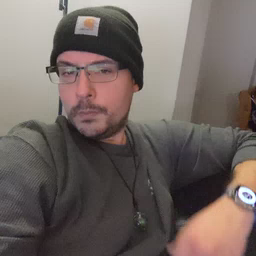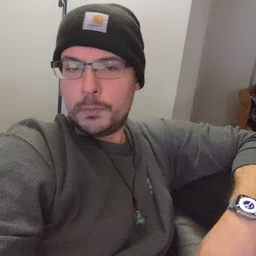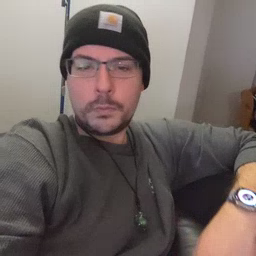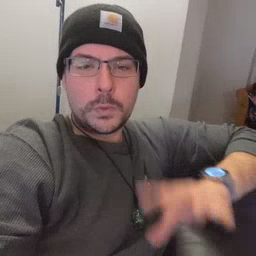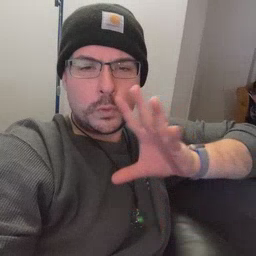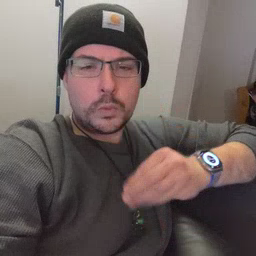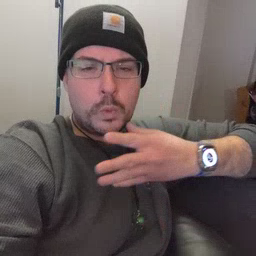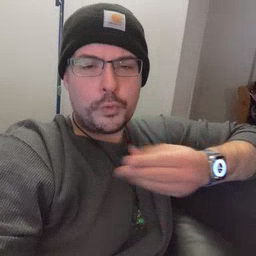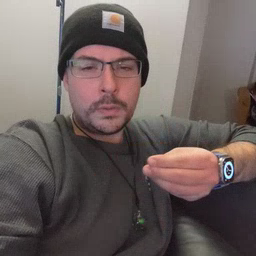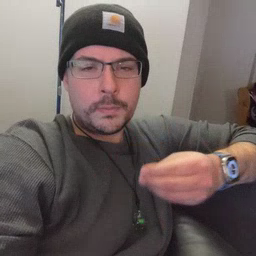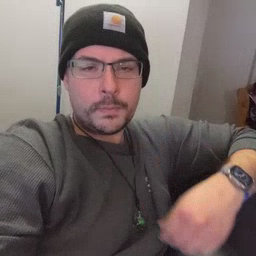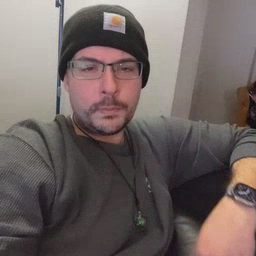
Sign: story